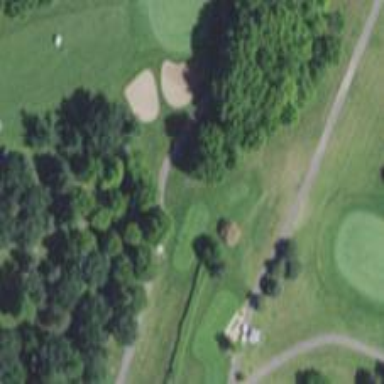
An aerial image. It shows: Golf tee.